Field crop: maize
Growth stage: 2
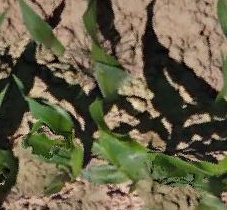
Species: maize